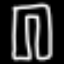
Label: pants